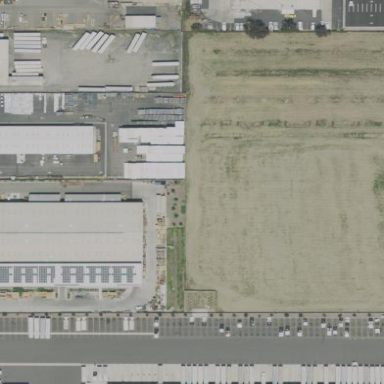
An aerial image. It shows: Industrial area.